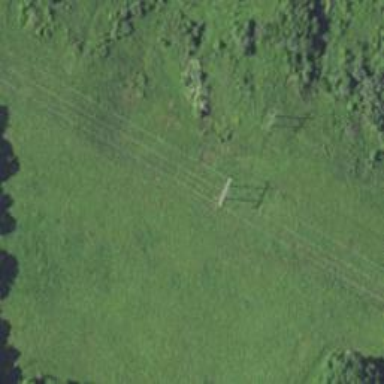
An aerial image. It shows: H-frame power tower design.